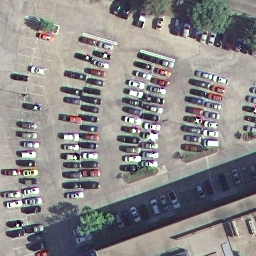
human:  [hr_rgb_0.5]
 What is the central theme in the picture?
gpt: parking lot